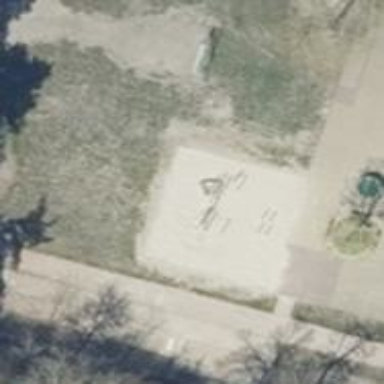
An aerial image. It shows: Playground area for leisure land.